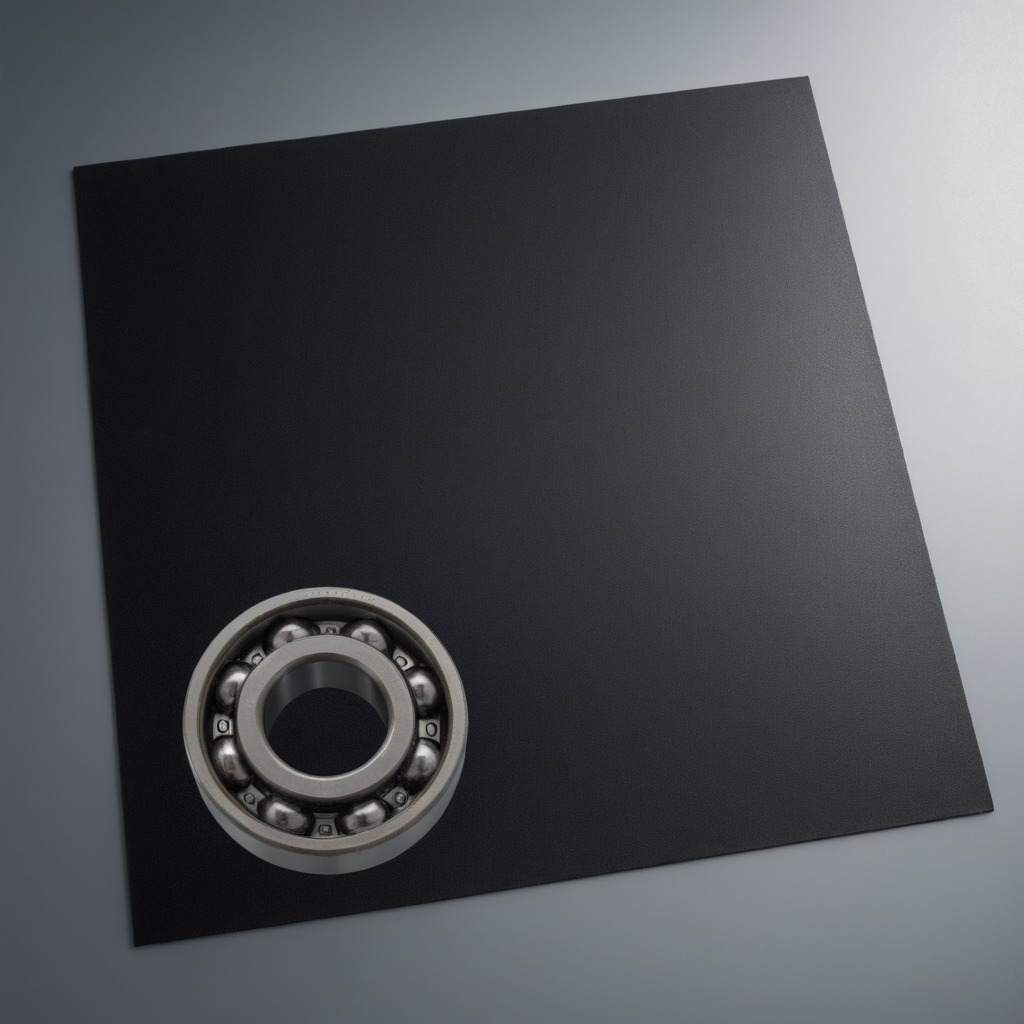
A metal ball bearing is lying on the clean granite tabletop covered with a black rubber mat inside a workshop under bright overhead lighting crisp shadows high clarity worn but beneath the mat.